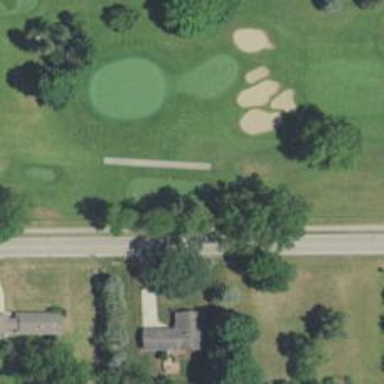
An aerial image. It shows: Path for both roads and golfers.